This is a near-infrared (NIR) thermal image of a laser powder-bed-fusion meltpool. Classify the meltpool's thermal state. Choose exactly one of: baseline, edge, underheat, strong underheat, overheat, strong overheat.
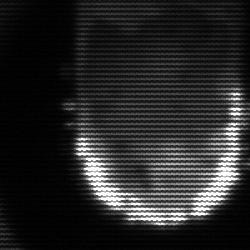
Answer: baseline